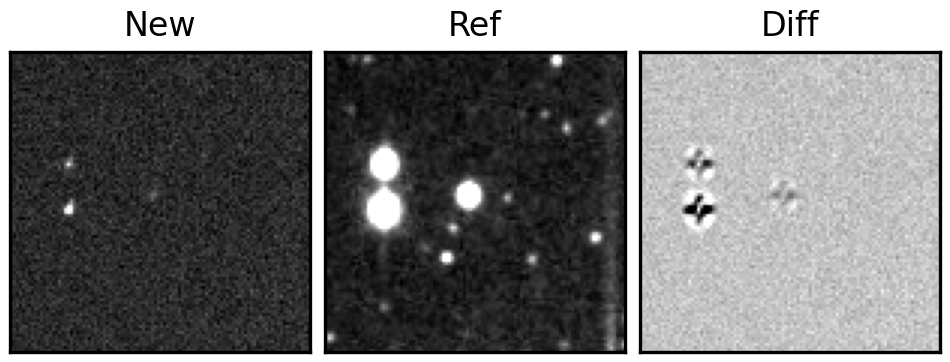
Label: bogus